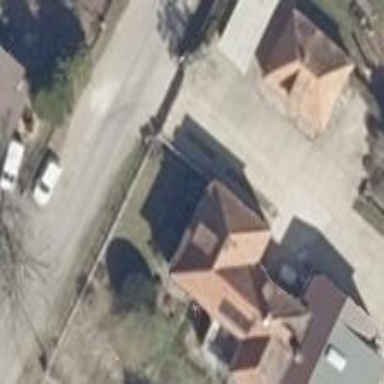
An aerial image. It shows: Detached building with gabled roof.